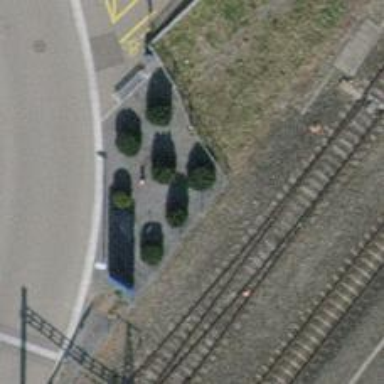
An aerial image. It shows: Brown bench in the vicinity.